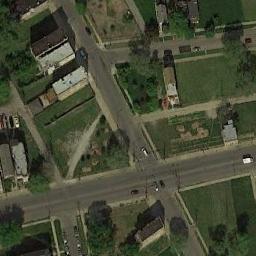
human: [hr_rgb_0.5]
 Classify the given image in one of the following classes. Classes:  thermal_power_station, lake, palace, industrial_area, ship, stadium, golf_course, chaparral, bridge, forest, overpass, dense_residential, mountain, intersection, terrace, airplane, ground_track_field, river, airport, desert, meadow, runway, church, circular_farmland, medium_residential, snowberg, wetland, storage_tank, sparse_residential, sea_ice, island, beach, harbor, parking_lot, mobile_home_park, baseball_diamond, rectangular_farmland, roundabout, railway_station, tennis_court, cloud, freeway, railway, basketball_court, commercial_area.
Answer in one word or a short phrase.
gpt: intersection